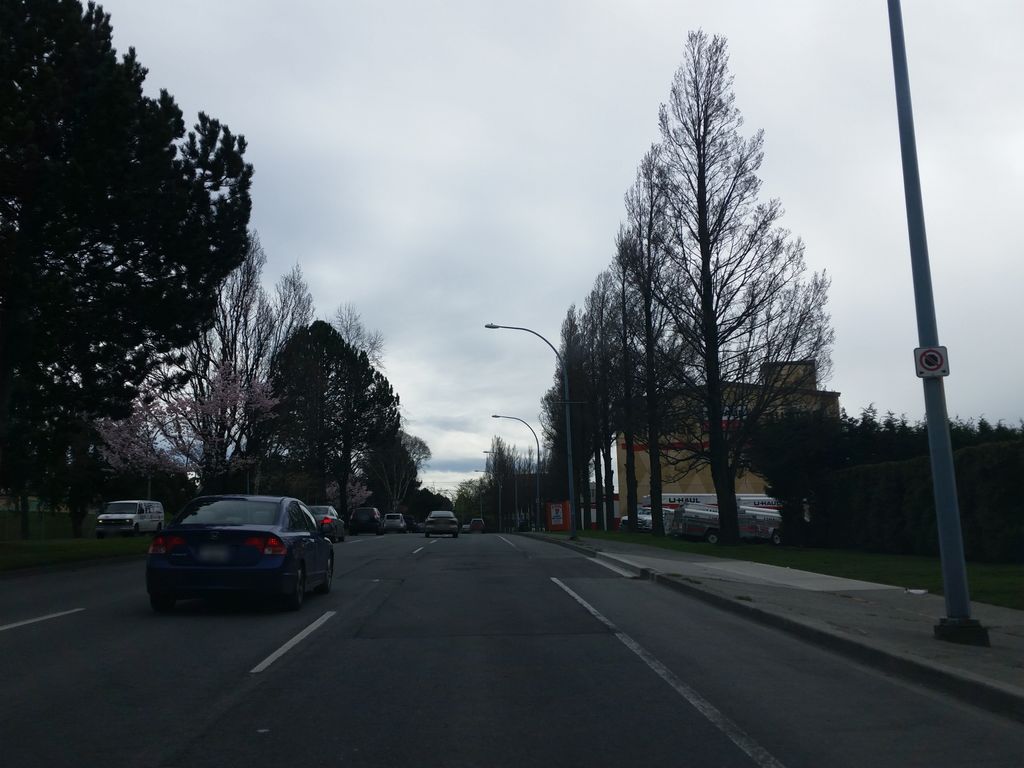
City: victoria